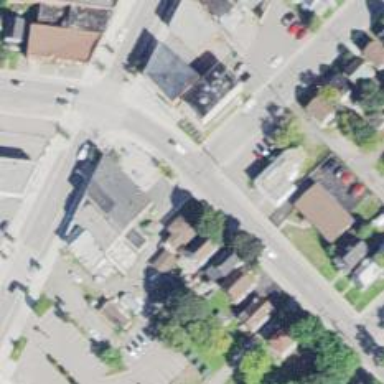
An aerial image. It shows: Alley classified as service road.